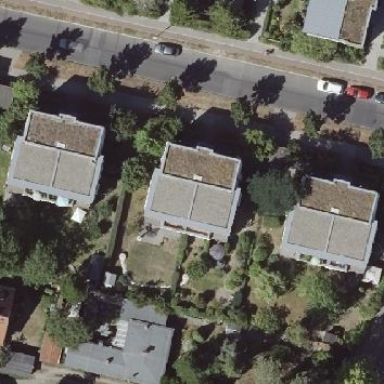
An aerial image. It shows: Apartment building with flat roof.